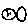
Label: fish